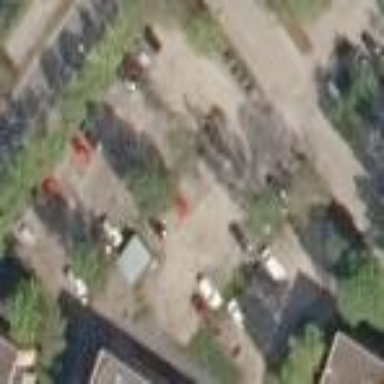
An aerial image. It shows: Parking area with asphalt surface.